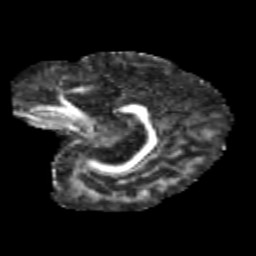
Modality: FA
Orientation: sagittal
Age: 11
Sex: male
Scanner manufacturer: siemens
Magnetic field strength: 3 T
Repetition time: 3.8 s
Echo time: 0.07 s